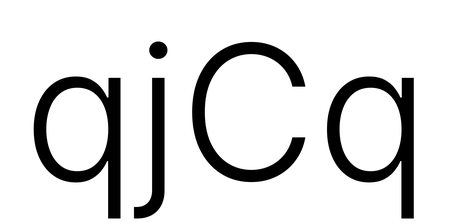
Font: Inter_Light